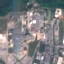
Land use / land cover: Industrial